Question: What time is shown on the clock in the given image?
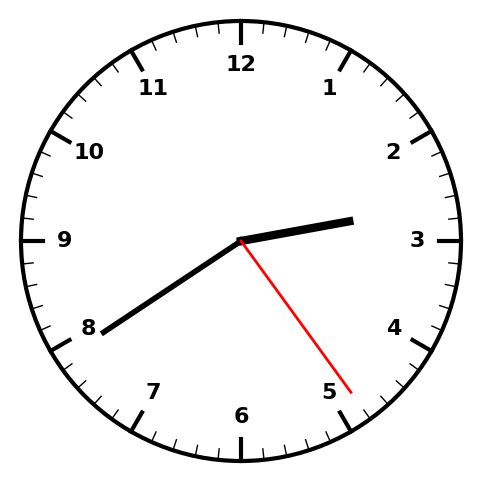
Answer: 02:39:24